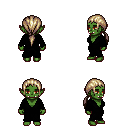
a pixel art fantasy rpg character, female body template, orc, green skin, black robe, red pants, white blonde ponytail hairstyle, four views (front, back, left, right), 2x2 character sprite sheet, small pixel art, hard edges, no anti-aliasing